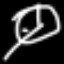
Label: clock